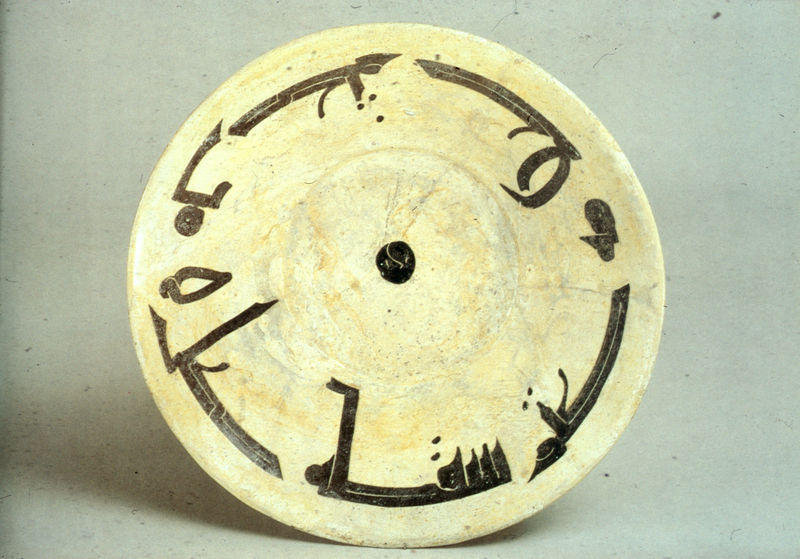
Titel: Schale mit Inschrift
Standort: Kuwait
Institution: Schatzhaus
Schlagwörter: blau, kopf, schatten, weiß, gelb, landschaft, menschen, ocker, geschwungen, grau, hell, licht, mitte, schwarz, zeichen, haus, beige, malerei, muster, ornament, alt, mensch, schale, schüssel, stein, teller, spiegel, flach, figur, kreis, rund, keramik, ton, schrift, fahne, afrika, creme, fläche, leer, linien, drehen, rand, figuren, people, white, black, old, spitz, talk, wall, yellow, inschrift, verzierung, uhr, platte, schriftzeichen, abstrahiert, foto, fotografie, punkte, gefäß, antike, porzellan, gemalt, orient, orientalisch, religion, geschirr, scheibe, loch, scharz, text, buchstaben, punkt, stilisiert, asiatisch, pinselstrich, photo, arabisch, wood, farbfoto, antik, man, stone, head, zentrum, breit, bemalung, mittelfeld, dots, glasur, islam, gebrannt, vertiefung, glass, writing, araber, osten, clock, abstract, münze, marble, ägypten, verziehrung, ancient, arms, design, ink, inscription, art, dot, kalligraphie, senkrechte, sprünge, circle, lines, coin, islamisch, iran, cave, persian, diskus, kalligrafie, irak, kufi, arabic, caligraphy, calligraphy, dish, islamic, pottery, script, artifact, humans, konsonanten, plate, unleserlich, waagerechte, plain, round, eastern, indian, orientalism, button, wheel, cracks, faded, porcelain, tableware, bowl, words, taler, abnutzung, alah, ounkt, egypt, platter, middle, ceramics, arebisch, symbols, clay, arabian, language, disk, east, disc, sclupture, cracked, writings, caveman, tinta, egipt, gresee, aten, atena, ancient disc, abjad